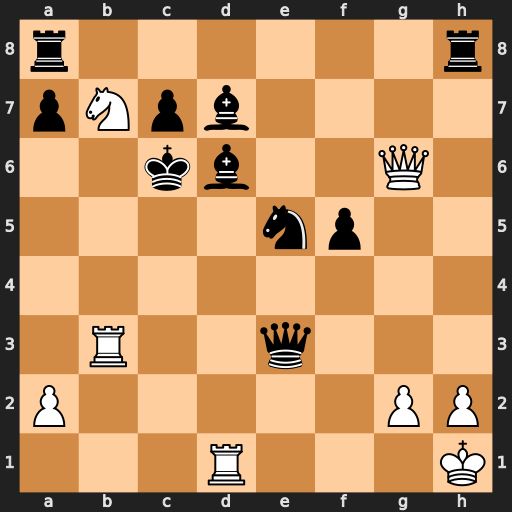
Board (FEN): r6r/pNpb4/2kb2Q1/4np2/8/1R2q3/P5PP/3R3K
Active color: w
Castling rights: -
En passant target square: -
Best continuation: Rxd6+ cxd6 Qxd6#